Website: walmart
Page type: account-selection
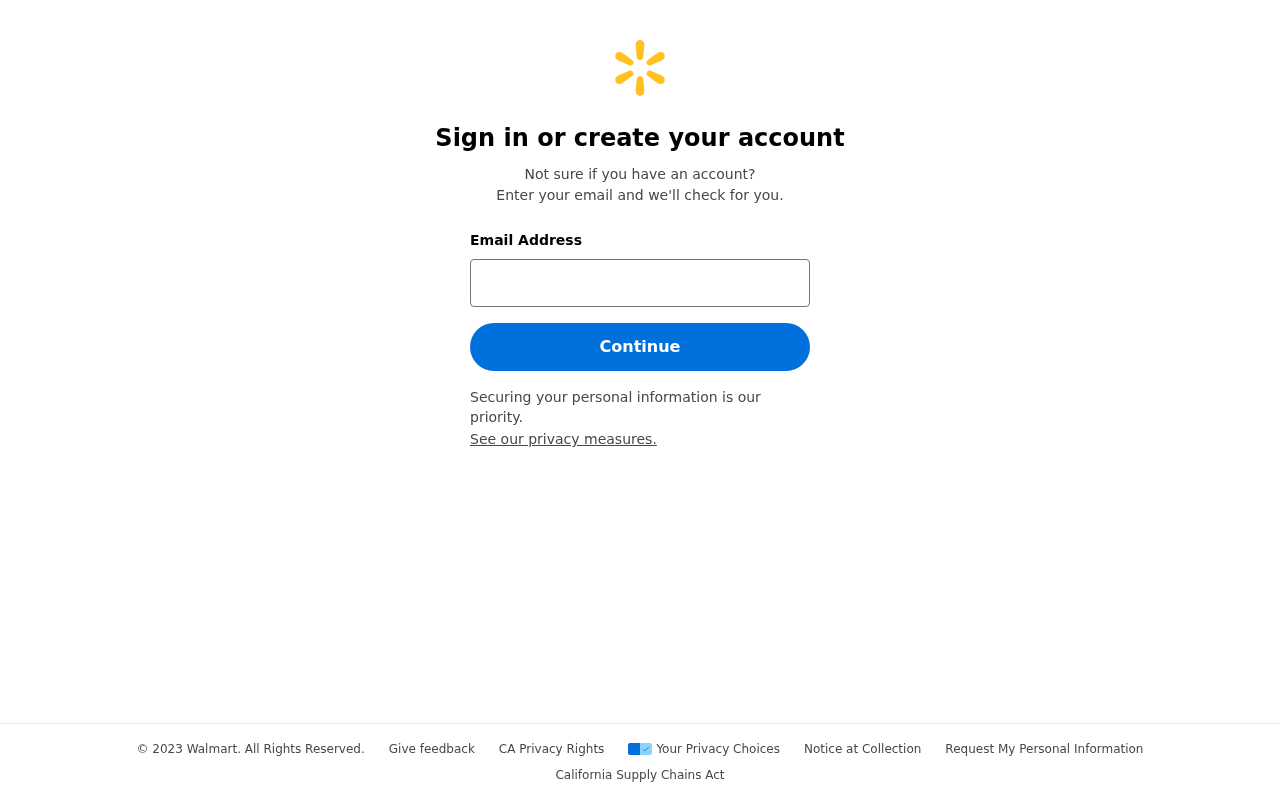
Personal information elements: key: PII_EMAIL
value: snixon@gmail.com